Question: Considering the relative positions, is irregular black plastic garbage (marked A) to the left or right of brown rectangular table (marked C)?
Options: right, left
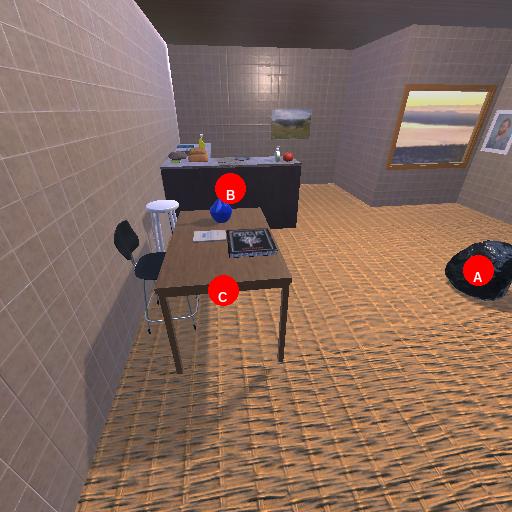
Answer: right